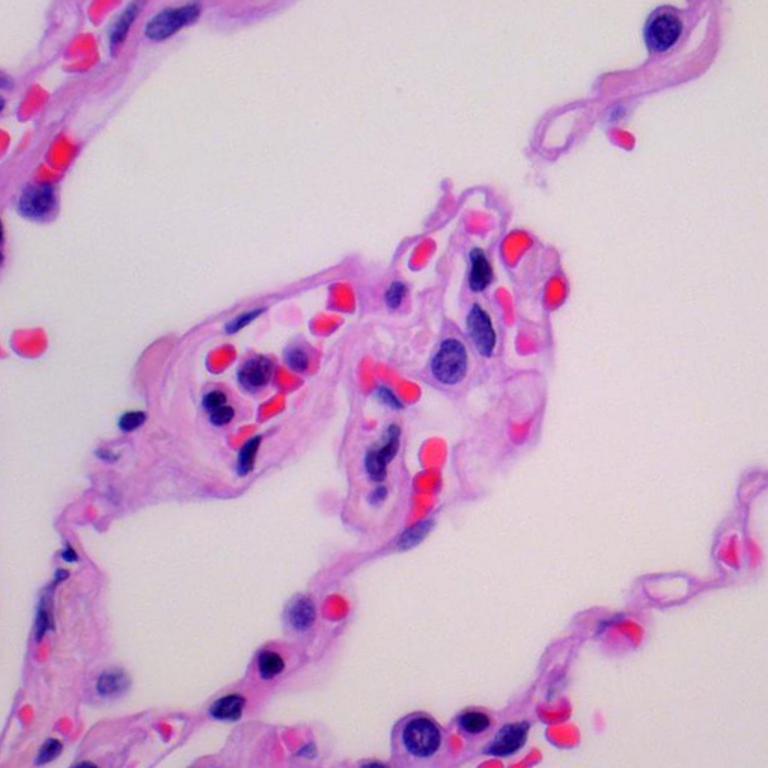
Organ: lung
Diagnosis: benign